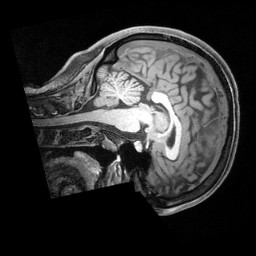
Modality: T1w
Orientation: sagittal
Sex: female
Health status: ill
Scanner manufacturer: siemens
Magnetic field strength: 3 T
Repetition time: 2.4 s
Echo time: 0.00201 s